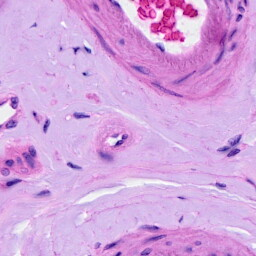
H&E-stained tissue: Ovarian